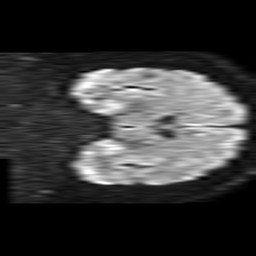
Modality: TRACE
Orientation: coronal
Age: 34
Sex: female
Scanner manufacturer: philips
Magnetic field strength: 1.5 T
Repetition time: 4.6 s
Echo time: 0.08517 s